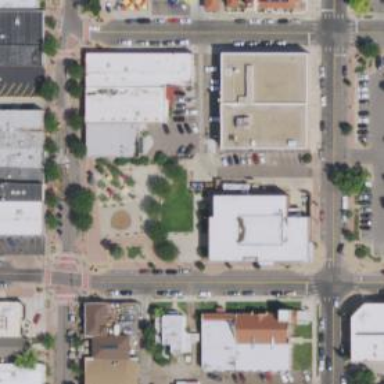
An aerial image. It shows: Paved square.